Question:
I am beginner in php and I am currently working on admin panel (you can see my admin panel page). The thing is that I want to pass serial number through these two buttons to perform further. But I can't find how to send '$value' to edit and delete a particular line.
'''
<div id="headin2"><strong> <h3>Admin page </h3></strong></div>
<?php
echo "<table width="100%" border="0" id="tab">";
echo "<tr>";
echo "<th id="td1">Serial No</th><th id="td2">Account Title</th>
<th id="td3">Email</th><th id="td4">Gender</th><th id="td5">city</th>
<th id="td6">Course</th><th id="td7">status</th><th id="td8" colspan="3">Action</th>";
echo "</tr>";
while ( $row = mysql_fetch_array($query))
{
$SN = $row['SN'];
$actitle = $row['ac_title'];
$email = $row['email'];
$gender = $row['sex'];
$cite = $row['city'];
$course = $row['CRS'];
$status = $row['status'];
echo "<tr>";
echo "<td>".$SN."</td><td>".$actitle."</td><td>".$email."</td>
<td>".$gender."</td><td>".$cite."</td><td>".$course."</td><td>".$status."</td>
<td>"."<input type="button" name="edit" value="Edit"/>
<input type="button" value="Delete" name="delete" >"."</td>";
echo "</tr>";
}
?>
</table>
'''
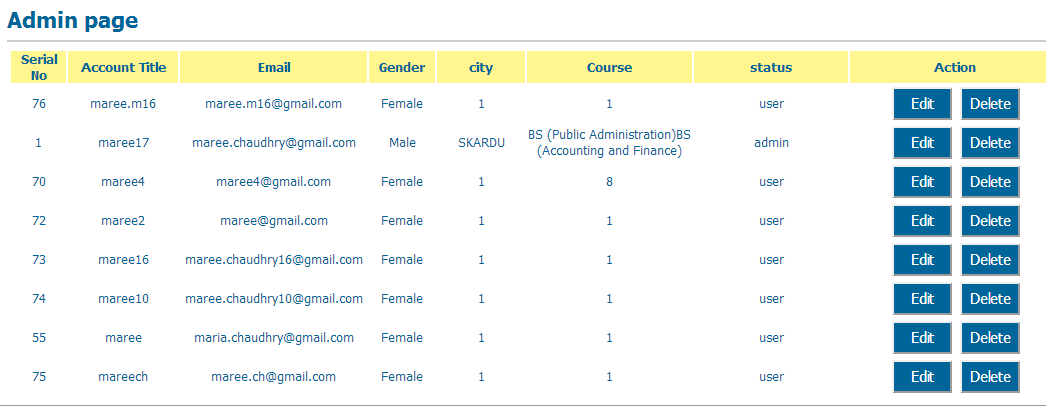
Answer: You need both the 'action' (edit/delete) the row 'id'. Unfortunately, without some JS the button will only post one value.
You can create a new form for each row, add in a hidden element. For example:
'''
<?php while ($row = mysql_fetch_array($query)) : ?>
<tr>
<!-- other cells -->
<td>
<form method="post" action="">
<input type="submit" name="action" value="Edit"/>
<input type="submit" name="action" value="Update"/>
<input type="hidden" name="id" value="<?php echo $row['id']; ?>"/>
</form>
</td>
</tr>
<?php endwhile; ?>
'''
Then after posting it you can just check for the 'action' and 'id'
'''
if ($_POST['action'] && $_POST['id']) {
if ($_POST['action'] == 'Edit') {
// edit the post with $_POST['id']
}
}
'''